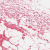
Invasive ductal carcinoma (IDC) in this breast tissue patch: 0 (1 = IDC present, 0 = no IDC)